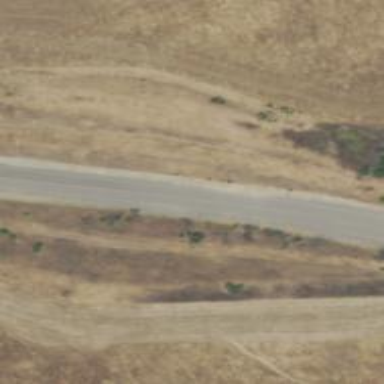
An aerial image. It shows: Secondary road.